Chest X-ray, AP view. Patient: 81 years old, sex F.
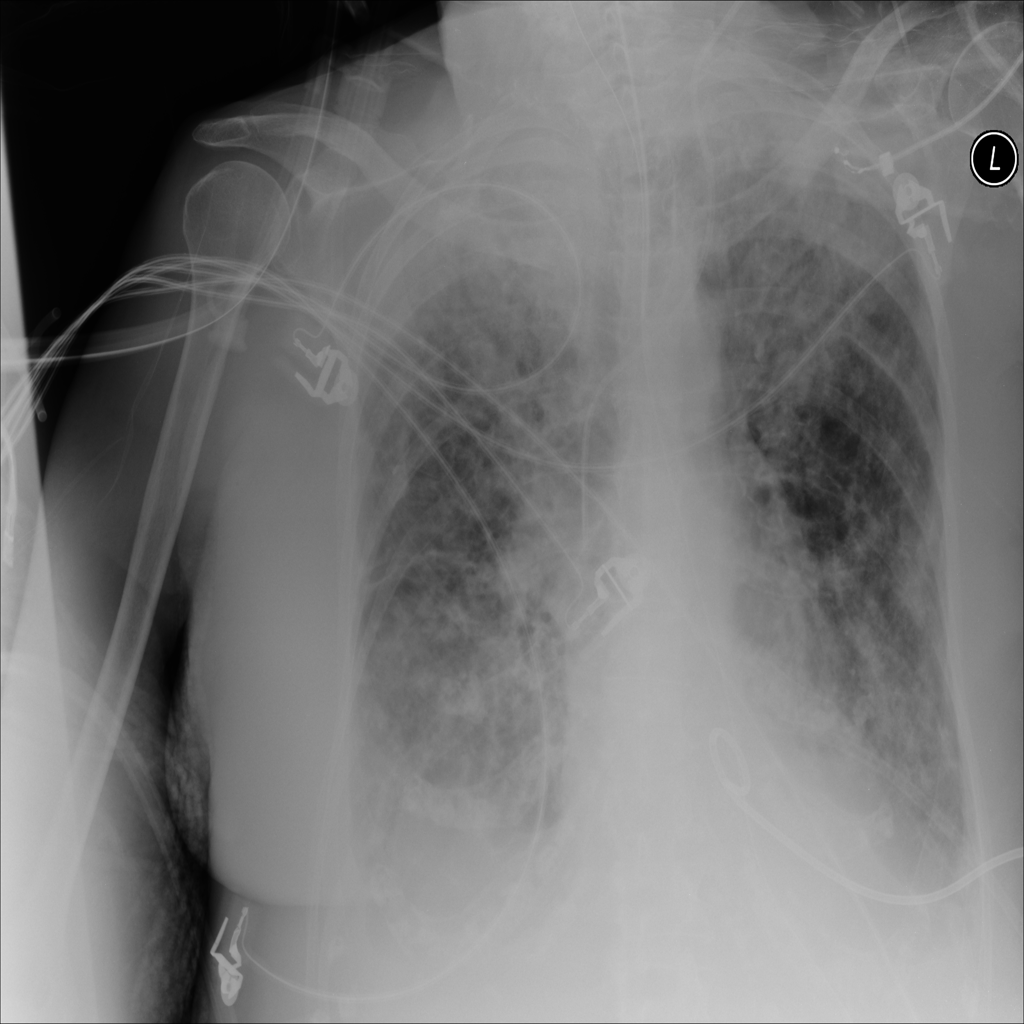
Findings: No Finding